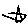
Label: star